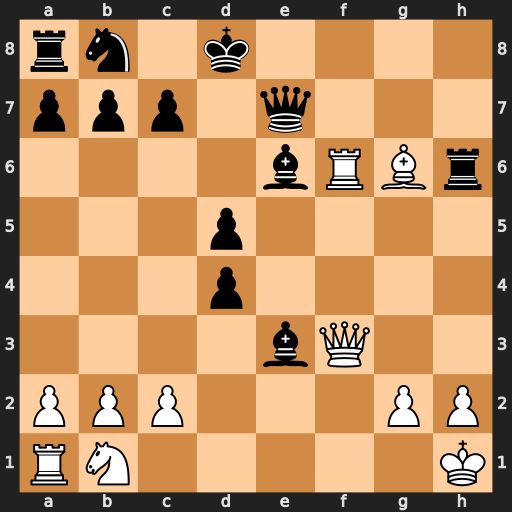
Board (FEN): rn1k4/ppp1q3/4bRBr/3p4/3p4/4bQ2/PPP3PP/RN5K
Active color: w
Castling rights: -
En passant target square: -
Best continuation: Rxe6 Qxe6 Qf8+ Kd7 Bf5 Nc6 Bxe6+